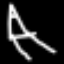
Label: pencil